Question: I have a pretty annoying issue with text highlighting on my EL statements.

I have scrolled through every field in the Options/Fonts&Colors/Syntax Control Panel three times, paying extra attention to the Expression Language options and I can not find the parameter that controls the white background of the whole ${initParam.productImagePath} expression statement.
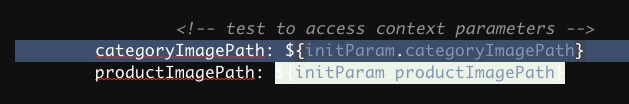
Answer: Try looking under Fonts&Color -> Syntax. Then select the language and check all the color settings there.
I would add that sometimes the settings are inherited... it can be really hard to find which setting controls the color.
You can save the color settings exporting ("Export" button) then change every setting under "Expression Language" just to see if it changes.
Also, you can look through all colors in all languages and tabs until you find the color that matches the one you are seeing in the editor.
I'm guessing you may have done all this already, but I want to be sure I give the most complete answer I know of just in case.